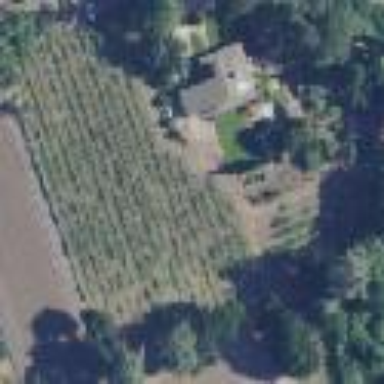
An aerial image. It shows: Vineyard with grape crops.